Interaction volume radius: 5 \u00c5
Interaction volume height: 25 \u00c5
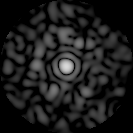
Disorder parameter: 0.8513